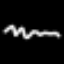
Label: squiggle